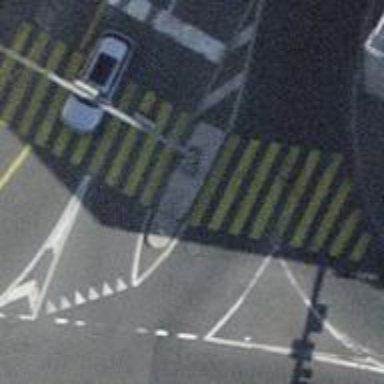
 identified as zebra crossing. It includes island."